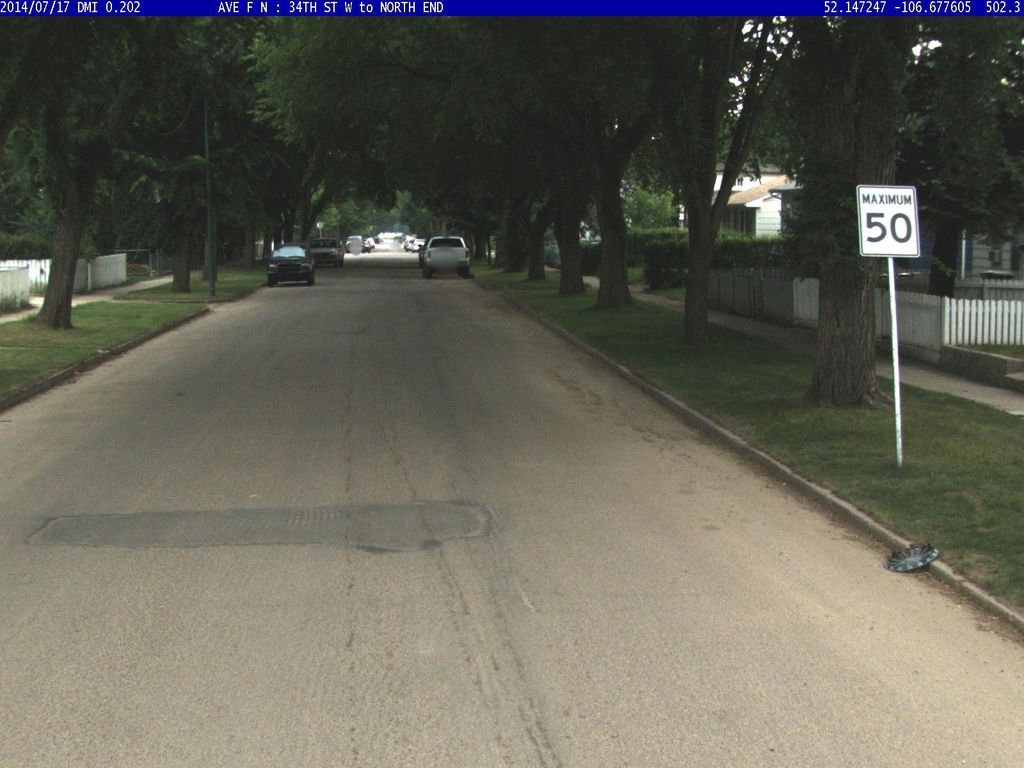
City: saskatoon